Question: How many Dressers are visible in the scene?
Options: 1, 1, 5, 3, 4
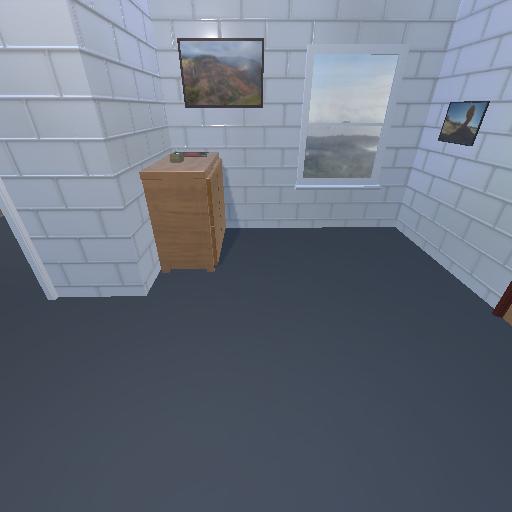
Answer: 1